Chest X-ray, PA view. Patient: 44 years old, sex F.
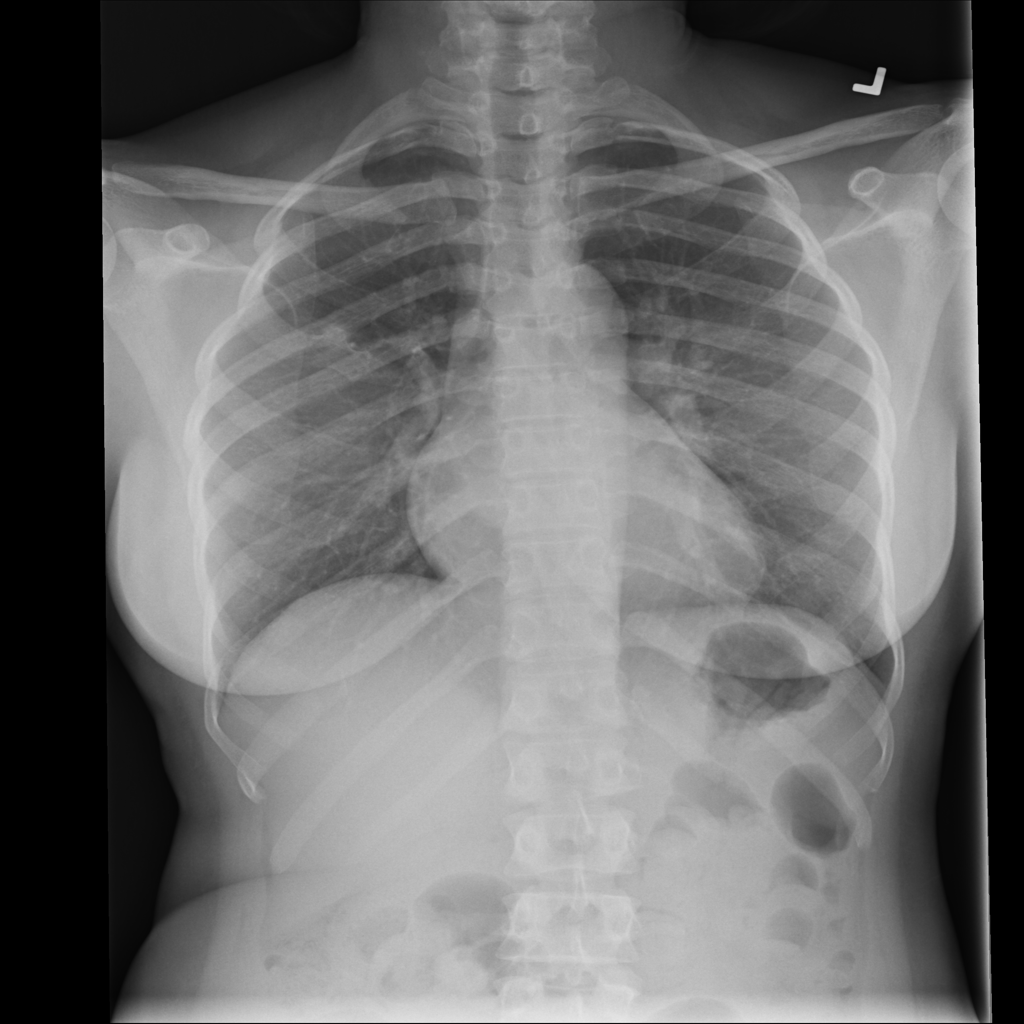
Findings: No Finding